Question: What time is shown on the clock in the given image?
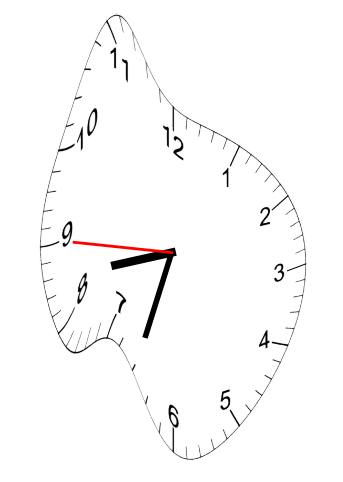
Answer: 08:32:45